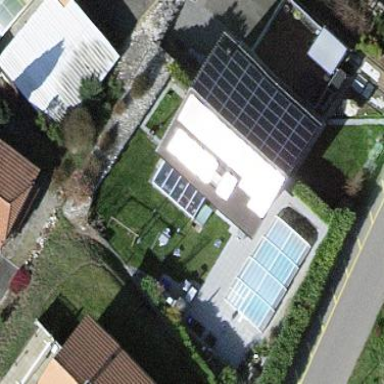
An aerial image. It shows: Solar power generator using photovoltaic panels.